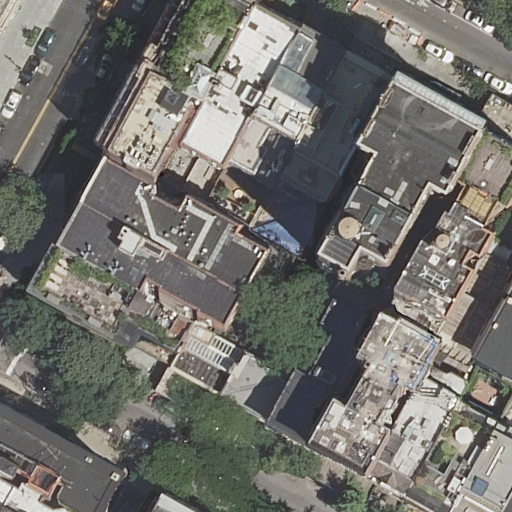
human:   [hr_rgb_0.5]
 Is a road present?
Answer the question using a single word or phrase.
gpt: yes

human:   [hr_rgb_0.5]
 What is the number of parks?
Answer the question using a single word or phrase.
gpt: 1

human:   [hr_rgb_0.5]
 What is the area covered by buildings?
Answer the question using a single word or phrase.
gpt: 5465m2

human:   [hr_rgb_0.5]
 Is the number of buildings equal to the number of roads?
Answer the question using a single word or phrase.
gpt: no

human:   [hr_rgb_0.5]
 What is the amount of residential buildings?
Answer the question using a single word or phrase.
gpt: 21

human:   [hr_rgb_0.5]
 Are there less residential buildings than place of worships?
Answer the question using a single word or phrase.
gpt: no

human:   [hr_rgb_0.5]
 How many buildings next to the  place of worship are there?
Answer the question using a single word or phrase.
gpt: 22

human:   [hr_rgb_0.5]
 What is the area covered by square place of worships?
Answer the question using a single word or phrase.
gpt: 0m2

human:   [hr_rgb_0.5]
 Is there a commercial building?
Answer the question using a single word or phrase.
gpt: no

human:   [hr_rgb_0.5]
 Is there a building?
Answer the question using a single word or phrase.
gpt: yes

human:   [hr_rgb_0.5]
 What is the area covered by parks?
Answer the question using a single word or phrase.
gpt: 247m2

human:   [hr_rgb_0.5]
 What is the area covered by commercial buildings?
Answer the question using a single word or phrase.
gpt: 0m2

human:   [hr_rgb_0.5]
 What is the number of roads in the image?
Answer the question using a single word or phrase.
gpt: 3

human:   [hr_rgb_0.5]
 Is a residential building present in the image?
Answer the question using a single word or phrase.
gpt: yes

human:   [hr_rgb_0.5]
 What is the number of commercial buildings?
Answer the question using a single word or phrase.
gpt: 0

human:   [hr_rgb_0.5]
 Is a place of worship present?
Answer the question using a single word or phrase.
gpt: yes

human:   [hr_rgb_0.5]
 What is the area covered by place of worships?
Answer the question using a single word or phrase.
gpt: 79m2

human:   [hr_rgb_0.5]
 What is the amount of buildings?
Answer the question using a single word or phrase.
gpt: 22

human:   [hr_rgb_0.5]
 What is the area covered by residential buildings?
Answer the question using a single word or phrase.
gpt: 5386m2

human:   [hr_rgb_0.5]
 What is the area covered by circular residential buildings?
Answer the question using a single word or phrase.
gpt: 0m2

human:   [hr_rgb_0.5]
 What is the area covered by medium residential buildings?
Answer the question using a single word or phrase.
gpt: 3236m2

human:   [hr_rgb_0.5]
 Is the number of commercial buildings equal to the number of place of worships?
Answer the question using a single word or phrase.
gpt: no

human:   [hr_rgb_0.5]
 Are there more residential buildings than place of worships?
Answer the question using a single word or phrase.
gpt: yes

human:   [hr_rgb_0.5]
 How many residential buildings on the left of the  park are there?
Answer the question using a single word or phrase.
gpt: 0

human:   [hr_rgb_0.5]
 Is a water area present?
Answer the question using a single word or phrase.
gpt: no

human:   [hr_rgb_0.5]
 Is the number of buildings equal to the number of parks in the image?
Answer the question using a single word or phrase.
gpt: no

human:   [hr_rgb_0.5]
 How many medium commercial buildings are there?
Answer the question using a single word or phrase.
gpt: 0

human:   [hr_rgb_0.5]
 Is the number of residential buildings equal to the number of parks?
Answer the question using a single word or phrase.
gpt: no

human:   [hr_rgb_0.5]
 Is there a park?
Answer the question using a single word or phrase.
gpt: yes

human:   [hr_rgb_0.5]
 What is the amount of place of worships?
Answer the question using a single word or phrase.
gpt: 1

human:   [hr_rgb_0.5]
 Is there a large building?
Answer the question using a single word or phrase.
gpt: yes

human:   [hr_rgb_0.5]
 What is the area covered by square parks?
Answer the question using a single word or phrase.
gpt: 0m2

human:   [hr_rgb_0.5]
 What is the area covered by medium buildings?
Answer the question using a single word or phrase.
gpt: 3236m2

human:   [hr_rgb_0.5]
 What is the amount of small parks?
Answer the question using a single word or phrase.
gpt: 0

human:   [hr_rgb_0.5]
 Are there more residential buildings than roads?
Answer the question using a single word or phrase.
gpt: yes

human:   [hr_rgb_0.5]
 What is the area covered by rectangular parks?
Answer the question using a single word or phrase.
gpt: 247m2

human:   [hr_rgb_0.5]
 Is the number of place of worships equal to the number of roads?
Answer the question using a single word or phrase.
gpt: no

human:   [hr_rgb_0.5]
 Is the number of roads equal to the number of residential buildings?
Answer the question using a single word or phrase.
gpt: no

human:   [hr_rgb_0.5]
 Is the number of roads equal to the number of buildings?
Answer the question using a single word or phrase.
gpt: no

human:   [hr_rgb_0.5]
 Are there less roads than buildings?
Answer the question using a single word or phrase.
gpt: yes

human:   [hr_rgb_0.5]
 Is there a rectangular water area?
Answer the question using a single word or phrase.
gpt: no

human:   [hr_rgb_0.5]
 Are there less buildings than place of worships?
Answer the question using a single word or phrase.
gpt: no

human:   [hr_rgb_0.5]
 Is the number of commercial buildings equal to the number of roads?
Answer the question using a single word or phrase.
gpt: no

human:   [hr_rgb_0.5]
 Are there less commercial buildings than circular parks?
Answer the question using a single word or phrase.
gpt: no

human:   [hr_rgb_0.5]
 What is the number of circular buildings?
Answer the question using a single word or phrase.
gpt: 0

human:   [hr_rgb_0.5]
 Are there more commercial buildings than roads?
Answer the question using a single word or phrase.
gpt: no

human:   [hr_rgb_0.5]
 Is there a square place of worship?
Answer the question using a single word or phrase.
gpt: no

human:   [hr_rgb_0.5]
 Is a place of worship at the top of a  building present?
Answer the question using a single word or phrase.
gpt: yes

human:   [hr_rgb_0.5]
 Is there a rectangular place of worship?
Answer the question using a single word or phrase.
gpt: yes

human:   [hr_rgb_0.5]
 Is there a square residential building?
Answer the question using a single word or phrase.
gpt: no

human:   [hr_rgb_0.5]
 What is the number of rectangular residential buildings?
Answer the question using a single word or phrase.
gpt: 12

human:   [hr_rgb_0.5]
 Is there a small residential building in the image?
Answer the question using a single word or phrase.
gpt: yes

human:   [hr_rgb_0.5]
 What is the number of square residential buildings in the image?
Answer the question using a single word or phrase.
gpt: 0

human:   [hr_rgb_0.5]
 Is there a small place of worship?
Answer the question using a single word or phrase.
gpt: yes

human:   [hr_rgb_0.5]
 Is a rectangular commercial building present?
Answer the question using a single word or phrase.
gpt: no

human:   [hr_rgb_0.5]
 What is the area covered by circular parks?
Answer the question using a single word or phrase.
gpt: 0m2

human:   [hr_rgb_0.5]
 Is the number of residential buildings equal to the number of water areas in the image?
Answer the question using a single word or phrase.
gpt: no

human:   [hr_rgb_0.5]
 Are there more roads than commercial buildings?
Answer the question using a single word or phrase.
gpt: yes

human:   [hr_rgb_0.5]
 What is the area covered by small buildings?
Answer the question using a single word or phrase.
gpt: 232m2

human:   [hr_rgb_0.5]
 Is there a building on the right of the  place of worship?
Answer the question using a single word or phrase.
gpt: yes

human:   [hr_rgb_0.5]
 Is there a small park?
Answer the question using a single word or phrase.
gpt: no

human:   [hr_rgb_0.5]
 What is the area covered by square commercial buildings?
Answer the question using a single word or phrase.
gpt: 0m2

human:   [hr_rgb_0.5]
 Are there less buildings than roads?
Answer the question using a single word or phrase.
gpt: no

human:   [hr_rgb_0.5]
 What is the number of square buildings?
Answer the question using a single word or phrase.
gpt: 0